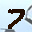
Label: 7